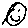
Label: smiley face